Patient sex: M
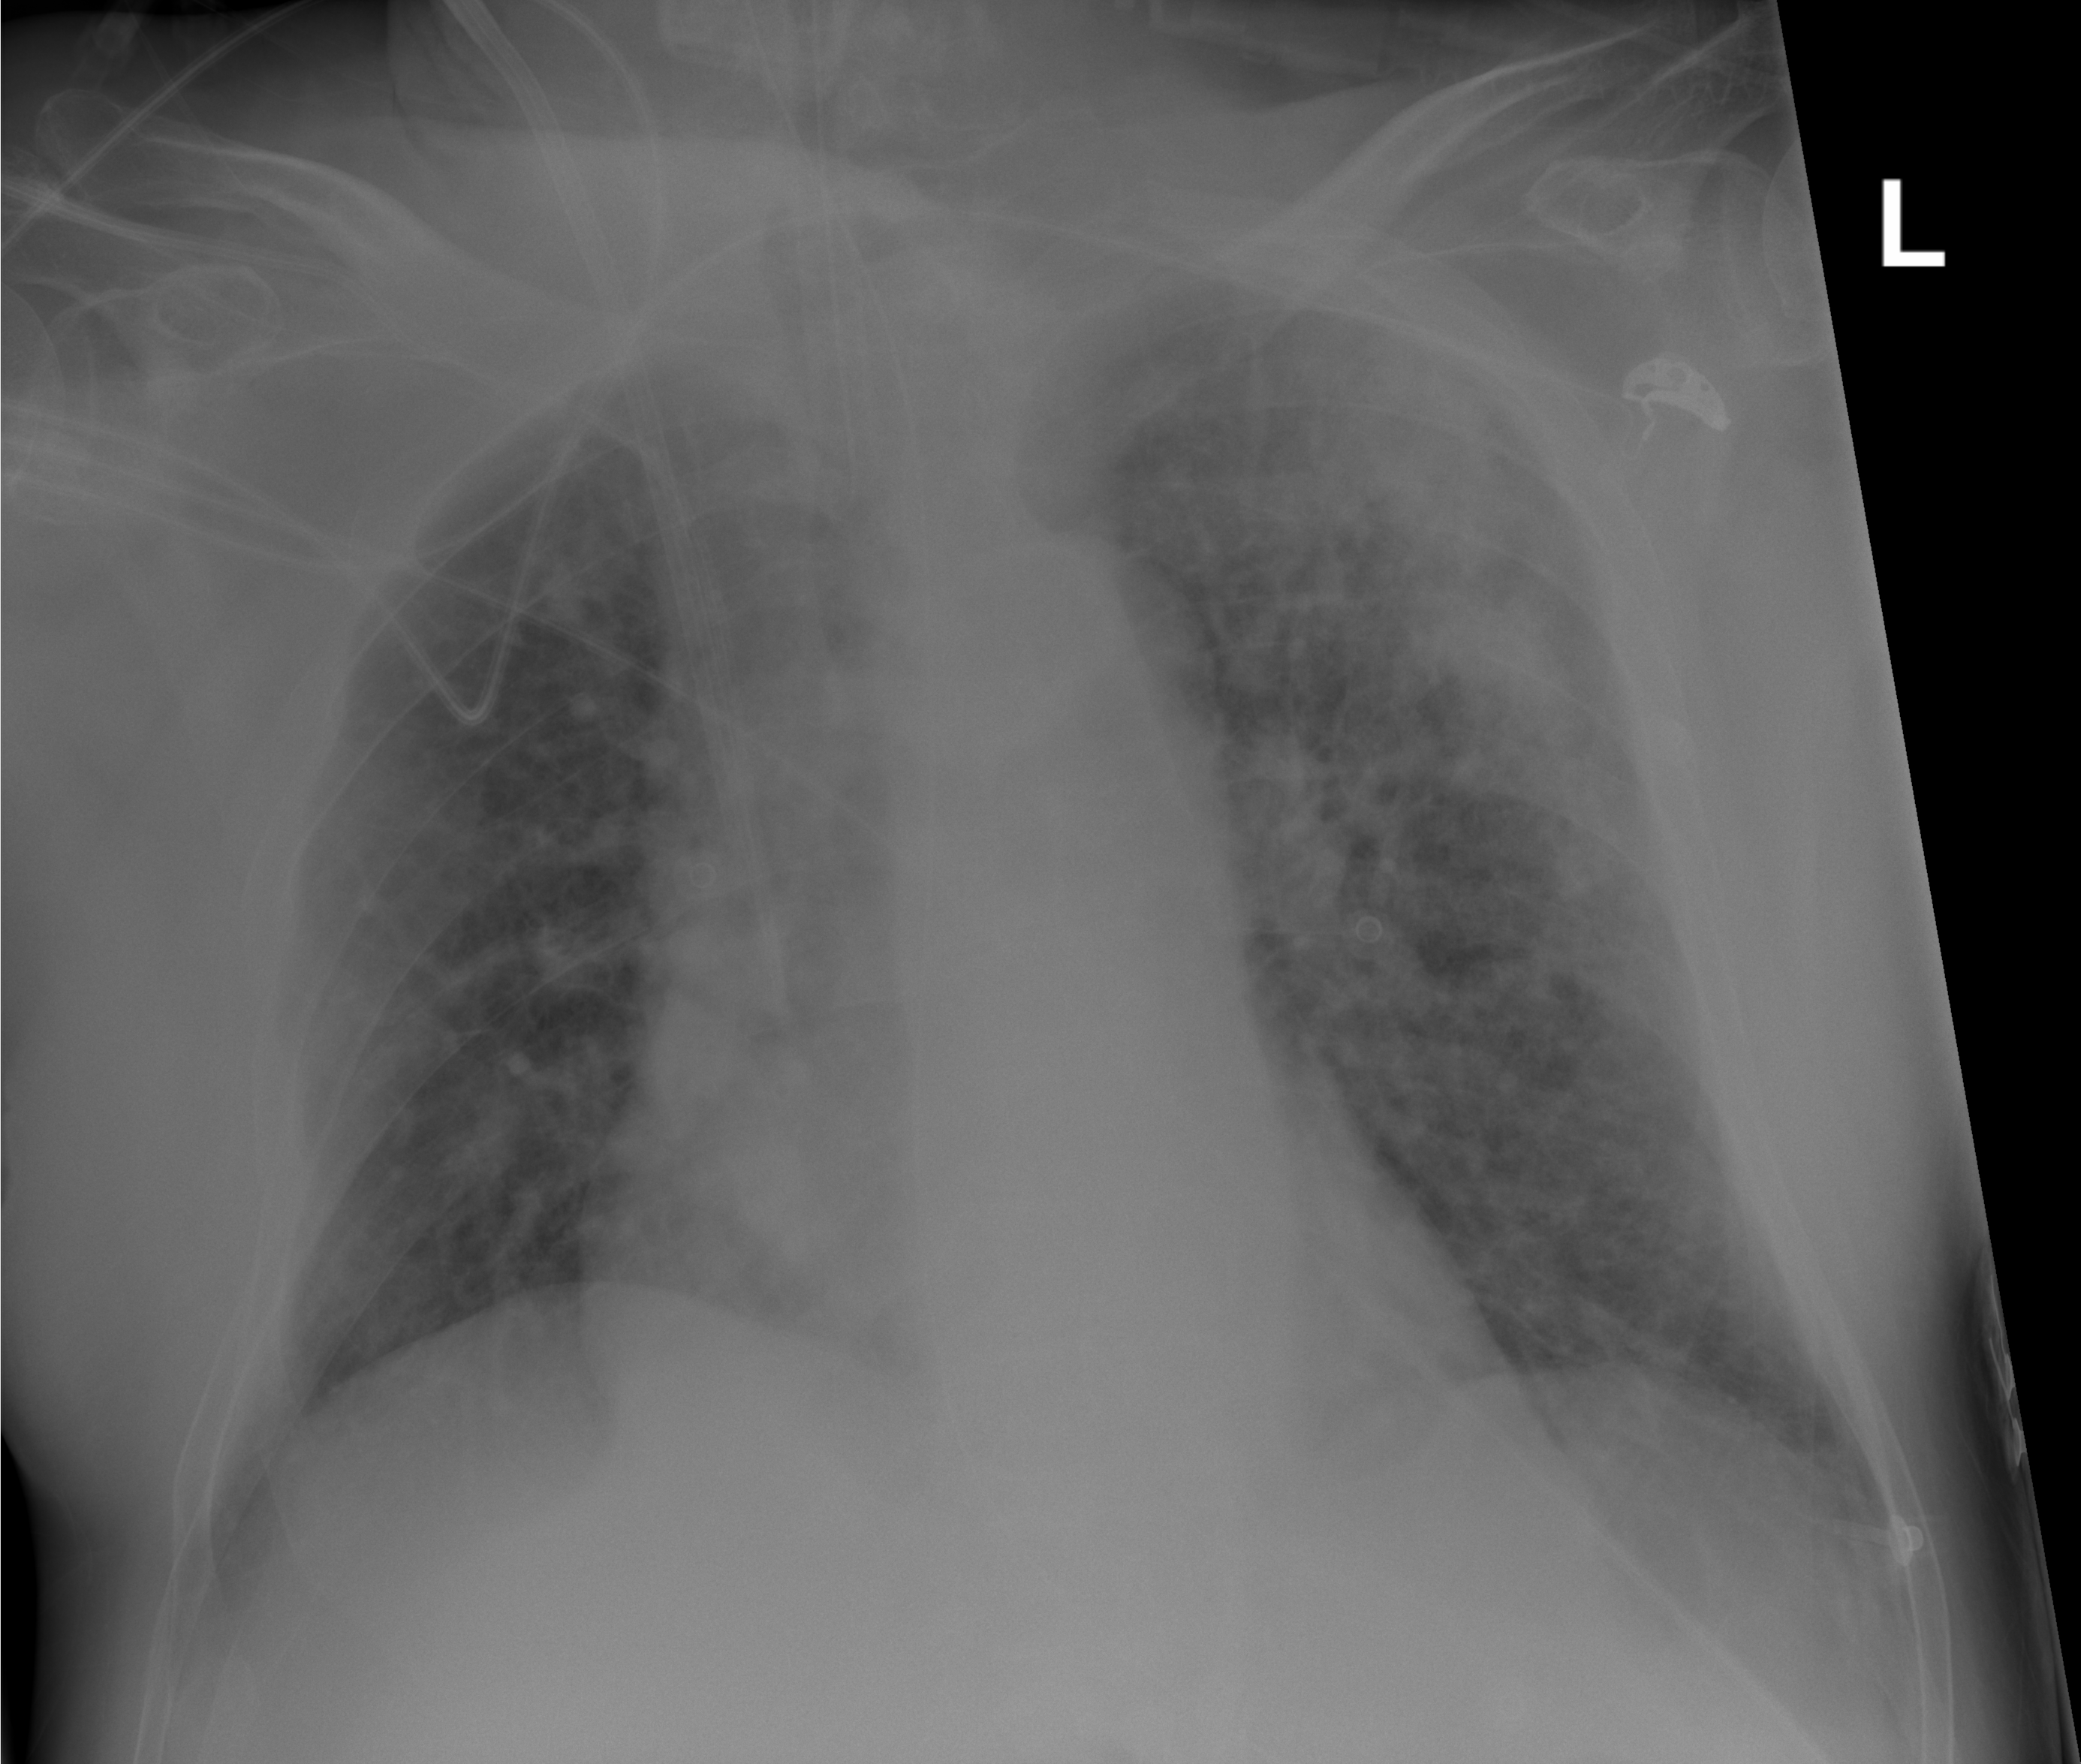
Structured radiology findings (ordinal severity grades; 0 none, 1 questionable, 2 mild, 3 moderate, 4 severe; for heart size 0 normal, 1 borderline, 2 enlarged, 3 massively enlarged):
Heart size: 1
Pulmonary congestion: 1
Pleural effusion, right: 0
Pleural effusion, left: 0
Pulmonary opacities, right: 1
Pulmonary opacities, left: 3
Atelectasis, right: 0
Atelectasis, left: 0